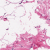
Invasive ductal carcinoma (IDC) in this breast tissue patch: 0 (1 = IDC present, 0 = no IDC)